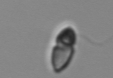
Label: Katodinium_or_Torodinium